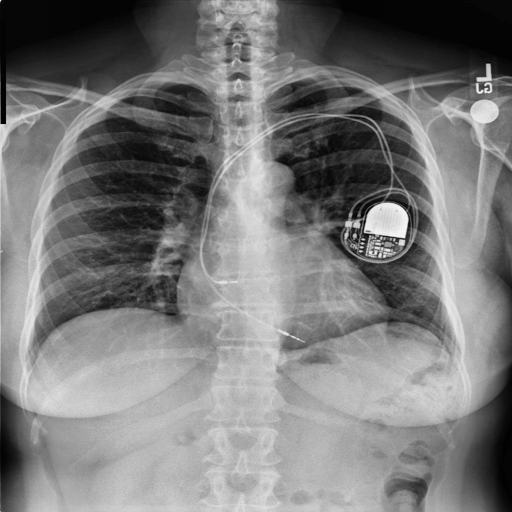
Finding: NORMAL